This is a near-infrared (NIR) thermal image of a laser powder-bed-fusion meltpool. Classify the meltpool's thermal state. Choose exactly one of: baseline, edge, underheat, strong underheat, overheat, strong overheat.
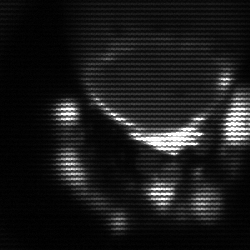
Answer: edge